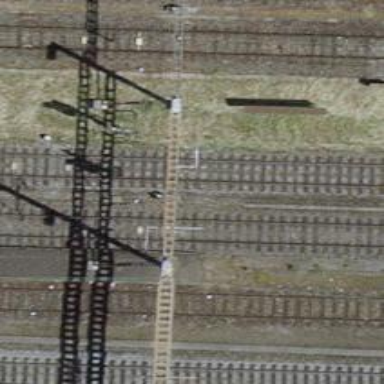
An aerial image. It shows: Close-up of railway platform edge.